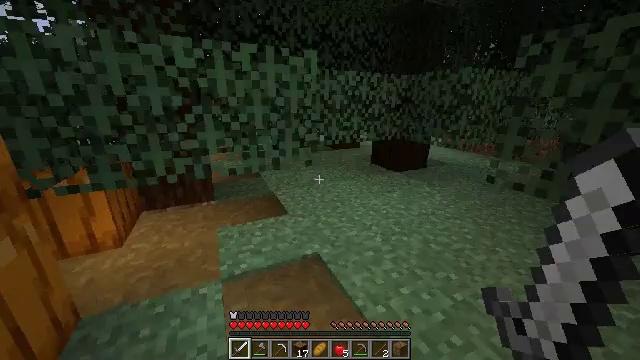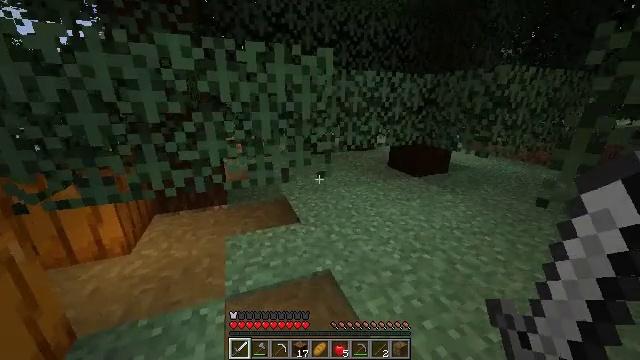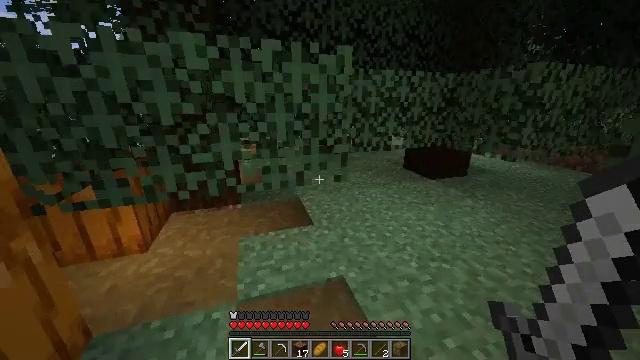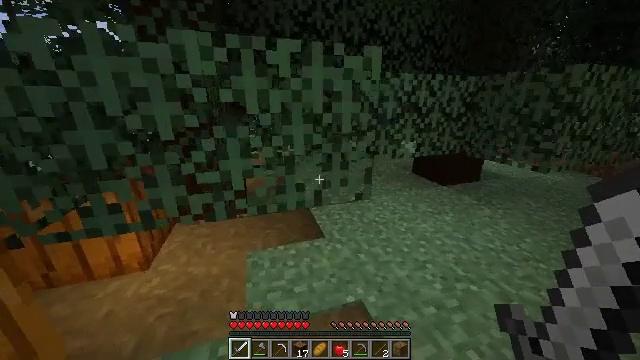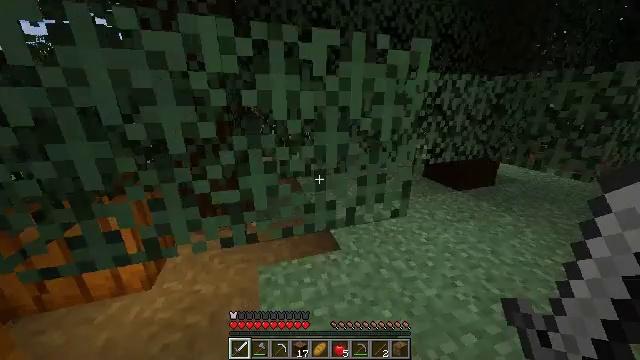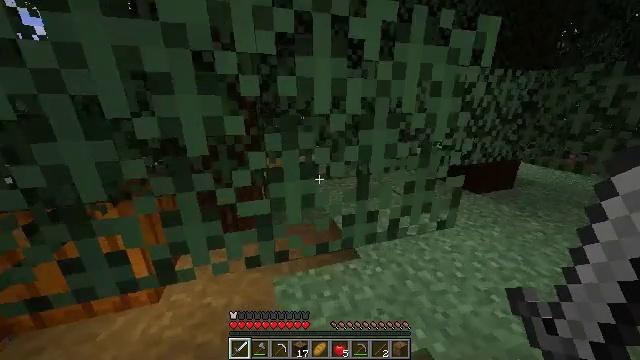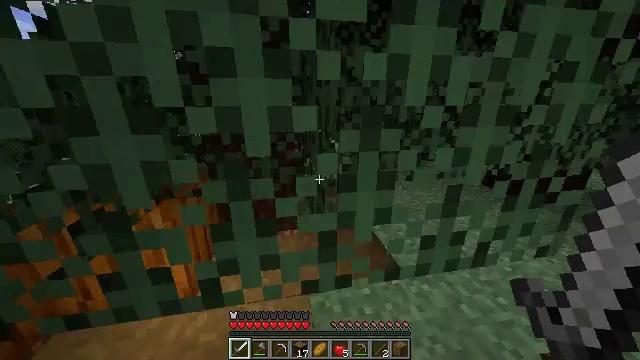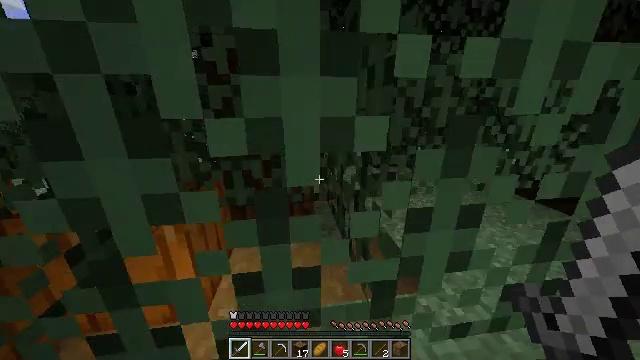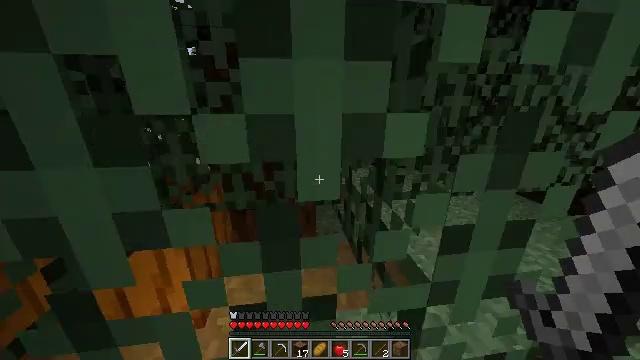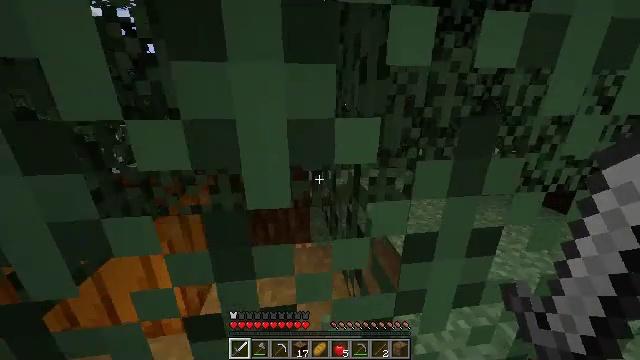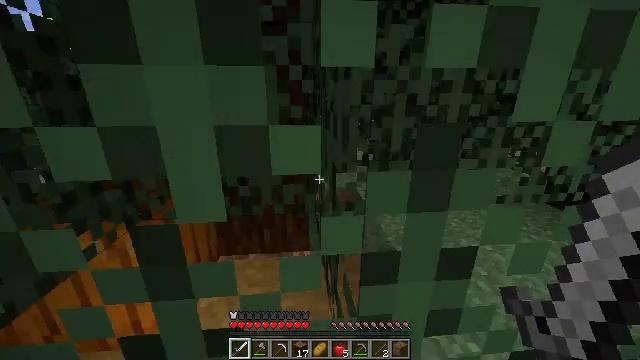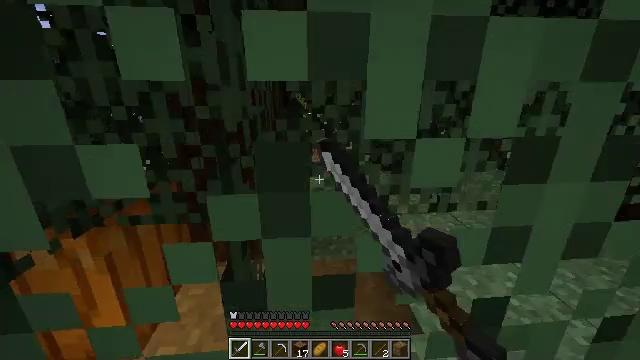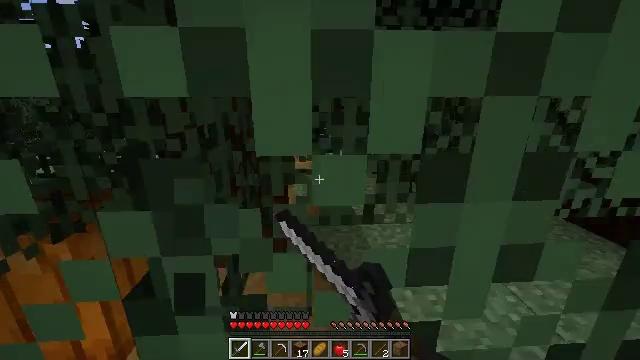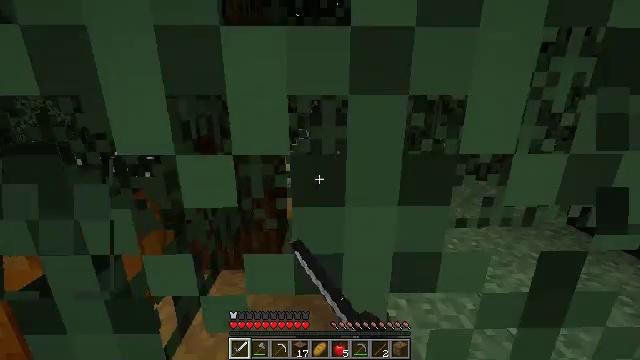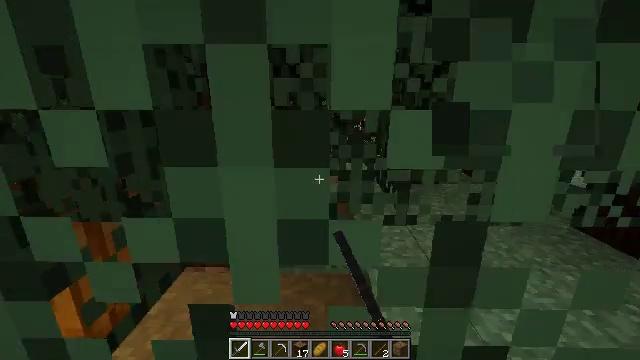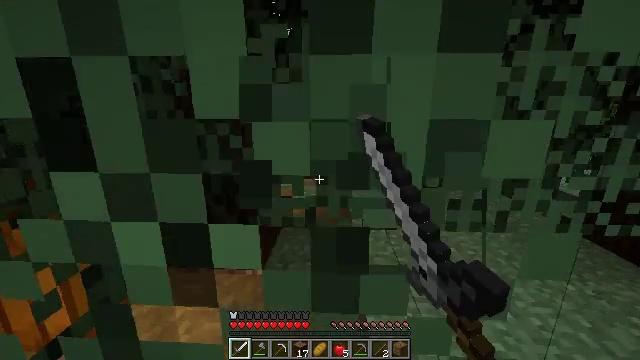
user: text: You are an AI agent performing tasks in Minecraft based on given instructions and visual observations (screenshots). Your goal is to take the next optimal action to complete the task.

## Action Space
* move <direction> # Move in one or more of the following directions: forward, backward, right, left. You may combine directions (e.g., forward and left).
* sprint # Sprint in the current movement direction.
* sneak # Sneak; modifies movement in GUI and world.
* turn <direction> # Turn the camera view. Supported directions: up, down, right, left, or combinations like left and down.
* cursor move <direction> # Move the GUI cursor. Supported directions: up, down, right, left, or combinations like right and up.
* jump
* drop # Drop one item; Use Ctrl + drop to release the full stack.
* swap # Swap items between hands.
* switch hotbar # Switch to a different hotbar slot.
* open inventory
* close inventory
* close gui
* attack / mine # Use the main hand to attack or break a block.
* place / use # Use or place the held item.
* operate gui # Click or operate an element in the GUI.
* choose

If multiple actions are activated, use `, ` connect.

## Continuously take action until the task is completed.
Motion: motion action
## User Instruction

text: Mine spruce leaves from the tree.
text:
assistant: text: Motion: move forward, sprint, turn left
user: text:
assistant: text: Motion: move forward and move left, sprint, turn left
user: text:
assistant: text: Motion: move forward and move left, sprint
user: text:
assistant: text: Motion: move forward and move left, sprint
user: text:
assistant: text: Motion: move forward and move left, sprint
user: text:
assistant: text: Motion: move forward and move left, sprint, turn left
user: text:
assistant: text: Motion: move forward, sprint, turn left
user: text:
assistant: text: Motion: move forward and move right, sprint
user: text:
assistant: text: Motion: move forward and move right, sprint
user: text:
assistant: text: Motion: move forward and move right, sprint, turn left, attack / mine
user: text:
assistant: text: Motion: move forward and move right, sprint, attack / mine
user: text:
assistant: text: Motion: move forward and move right, sprint, turn left and up, attack / mine
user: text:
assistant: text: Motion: move forward and move right, sprint, turn left, attack / mine
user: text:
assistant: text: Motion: move forward and move right, sprint, turn left, attack / mine
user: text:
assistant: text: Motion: move forward, sprint, turn left, attack / mine
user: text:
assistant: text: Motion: sprint, turn left and up, attack / mine
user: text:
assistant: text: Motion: attack / mine
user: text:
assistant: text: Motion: turn left, attack / mine
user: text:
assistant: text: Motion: attack / mine
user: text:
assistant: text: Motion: turn up, attack / mine
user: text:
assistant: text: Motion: attack / mine
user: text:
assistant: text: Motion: attack / mine
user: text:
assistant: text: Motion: attack / mine
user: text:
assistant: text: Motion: attack / mine
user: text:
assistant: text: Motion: attack / mine
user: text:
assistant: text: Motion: attack / mine
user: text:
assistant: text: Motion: attack / mine
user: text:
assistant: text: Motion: attack / mine
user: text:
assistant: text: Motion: turn up, attack / mine
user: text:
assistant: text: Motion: attack / mine